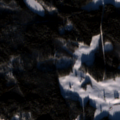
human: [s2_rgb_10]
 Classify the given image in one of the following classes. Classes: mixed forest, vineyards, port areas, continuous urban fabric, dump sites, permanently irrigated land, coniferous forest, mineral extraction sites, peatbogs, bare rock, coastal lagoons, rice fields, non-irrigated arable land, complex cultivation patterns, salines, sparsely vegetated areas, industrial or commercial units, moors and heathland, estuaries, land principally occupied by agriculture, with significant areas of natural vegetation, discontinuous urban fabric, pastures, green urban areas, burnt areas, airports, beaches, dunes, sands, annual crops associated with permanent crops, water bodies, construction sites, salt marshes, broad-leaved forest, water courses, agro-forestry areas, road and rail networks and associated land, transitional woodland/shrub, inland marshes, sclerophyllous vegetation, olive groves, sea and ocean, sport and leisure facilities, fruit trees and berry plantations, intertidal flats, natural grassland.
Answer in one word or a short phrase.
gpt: land principally occupied by agriculture, with significant areas of natural vegetation, mixed forest, water bodies